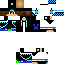
A male skeleton skin with dark skin, wearing brown helmet dressed in a blue armor chest and blue pants, featuring a closed mouth.